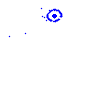
Particle: pion